Field crop: maize
Growth stage: 2
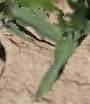
Species: maize